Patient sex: M
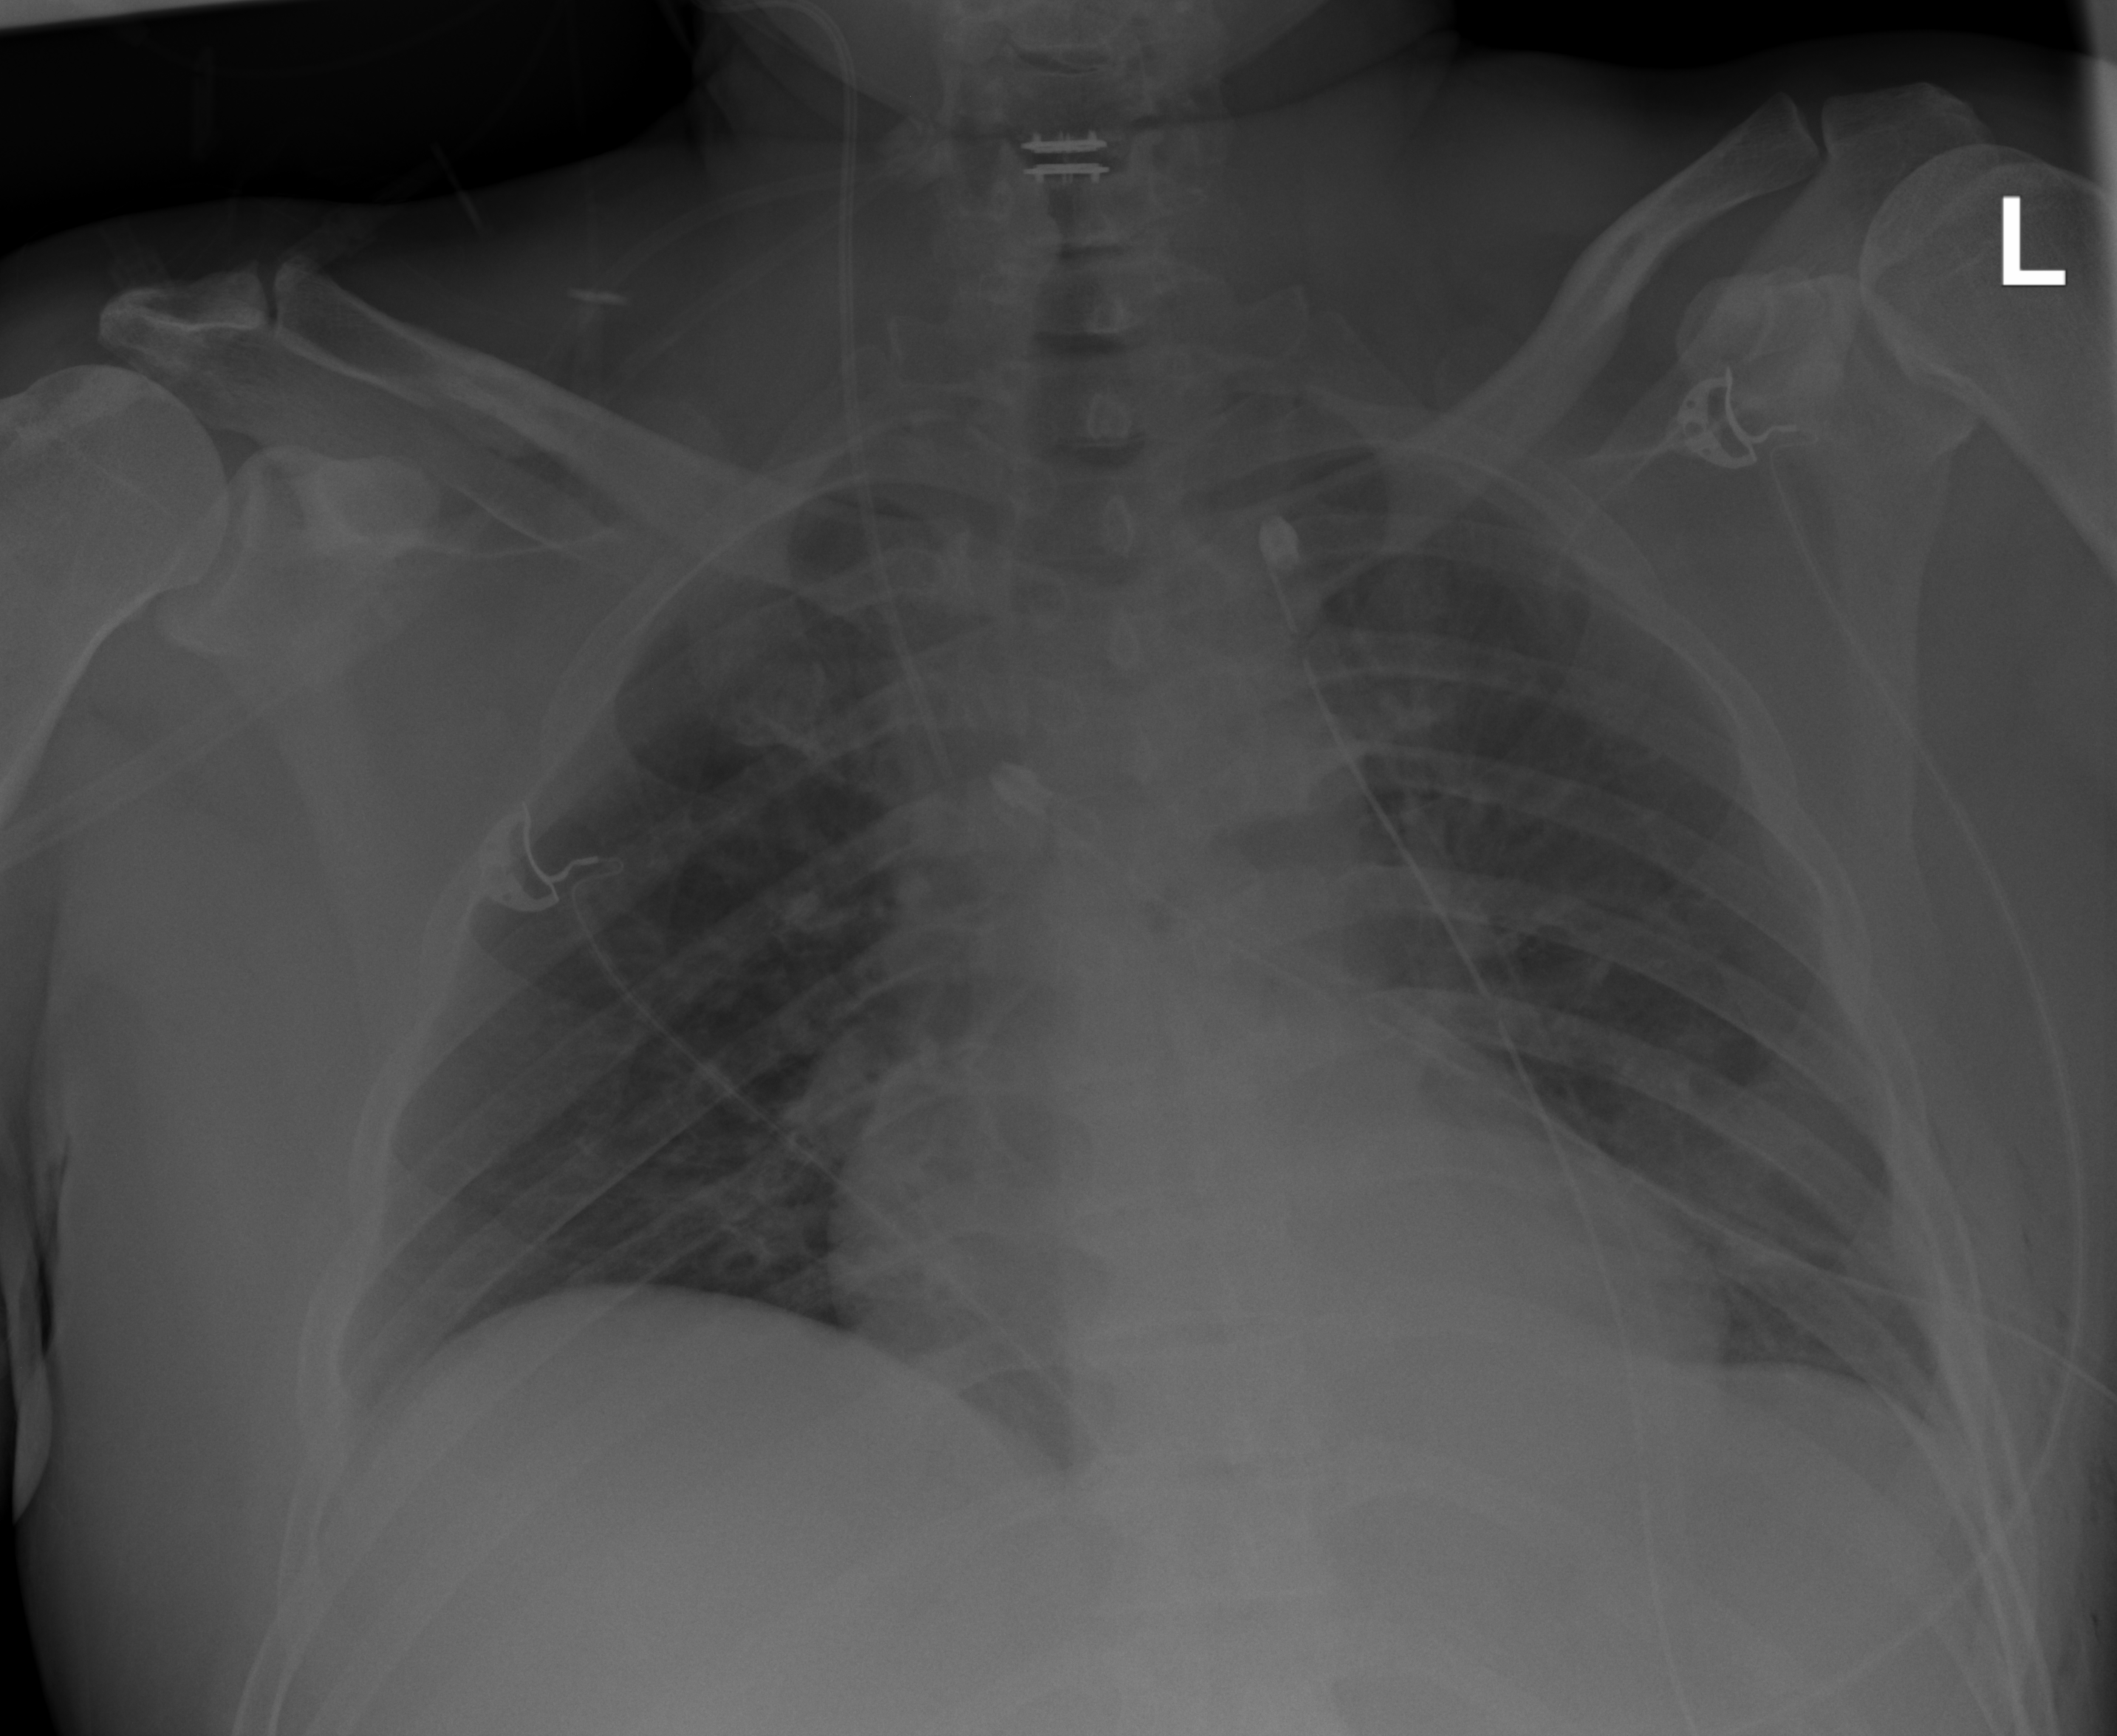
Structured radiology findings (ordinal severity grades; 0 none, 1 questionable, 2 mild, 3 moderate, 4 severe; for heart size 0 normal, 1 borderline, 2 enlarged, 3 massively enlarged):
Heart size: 0
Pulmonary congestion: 1
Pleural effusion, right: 0
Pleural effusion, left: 0
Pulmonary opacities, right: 0
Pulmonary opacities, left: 0
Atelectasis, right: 2
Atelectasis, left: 2